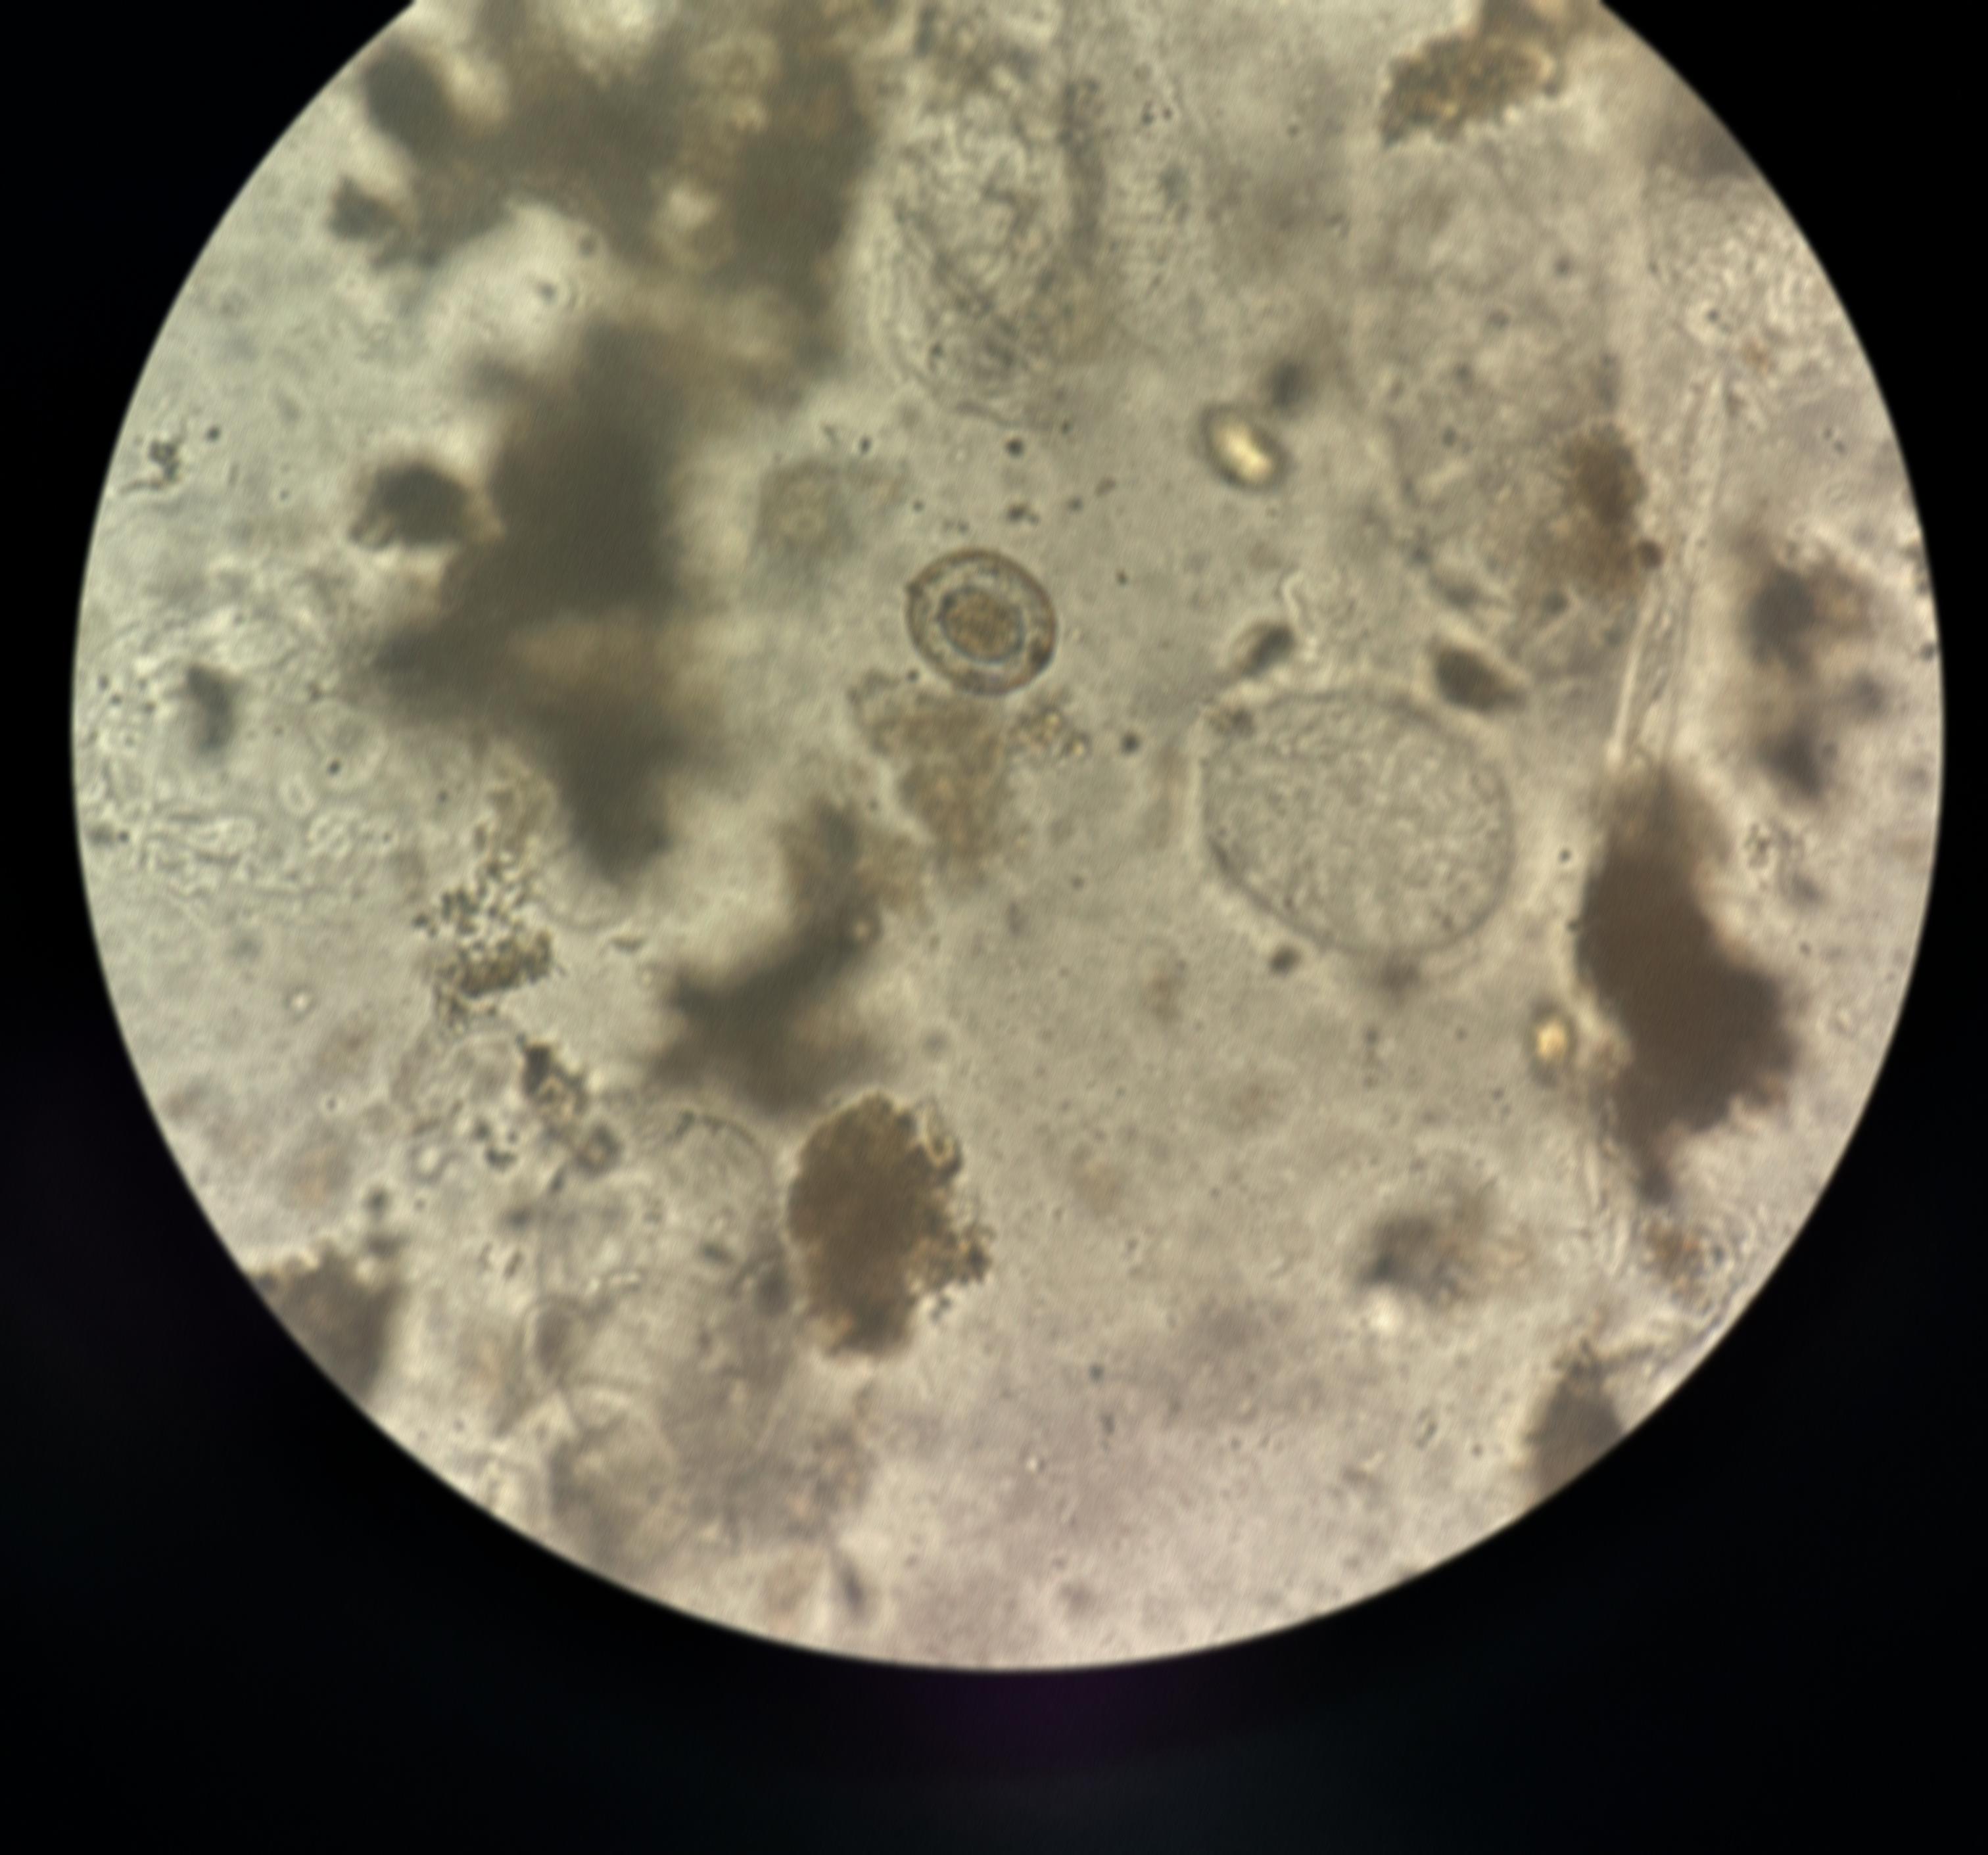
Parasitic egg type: Hymenolepis nana